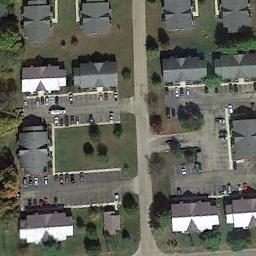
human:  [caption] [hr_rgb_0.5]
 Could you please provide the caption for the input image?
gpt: The medium residential is on the grass next to the road and a parking lot .

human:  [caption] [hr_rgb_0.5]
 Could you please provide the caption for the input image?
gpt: The houses in the medium - sized residential area are well spaced .

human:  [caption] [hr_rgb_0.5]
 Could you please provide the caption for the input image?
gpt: The medium residential area has some neatly arranged houses and parking lots and a road goes through the medium residential area .

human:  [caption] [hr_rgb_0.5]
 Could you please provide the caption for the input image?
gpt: Many buildings of different shapes are in medium residential area .

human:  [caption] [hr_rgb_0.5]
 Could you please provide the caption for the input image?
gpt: There are some gray buildings and parking lots on the medium residential area .